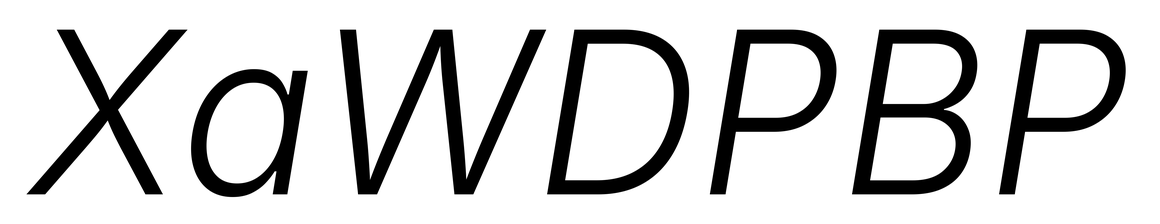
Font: Inter-Italic_Light_Italic